Aerial crown-view tile of a tropical tree (Barro Colorado Island, Panama), acquired 20240813:
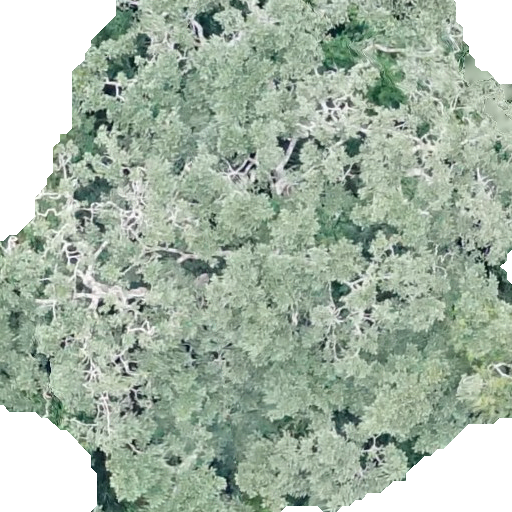
Species: Ficus insipida
GBIF accepted scientific name: Ficus insipida
Crown area: 424.326 m²